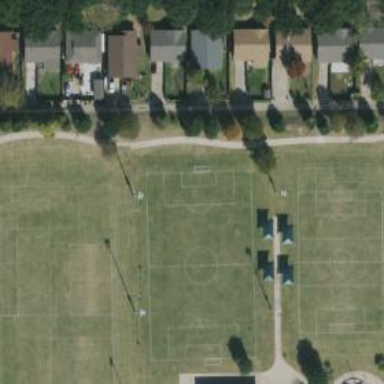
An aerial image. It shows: Soccer pitch for outdoor sports and leisure activities.